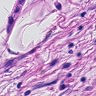
Metastatic tissue present: yes